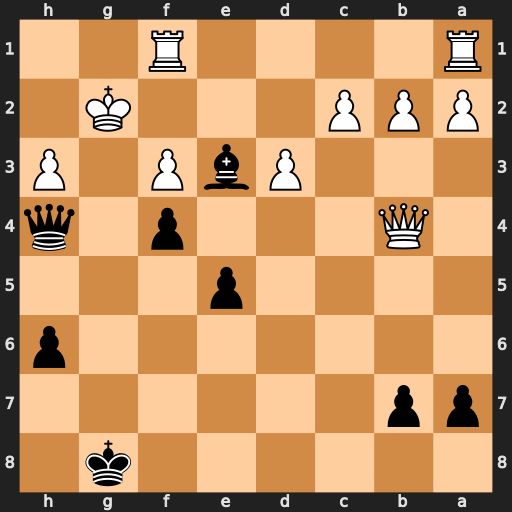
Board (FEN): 6k1/pp6/7p/4p3/1Q3p1q/3PbP1P/PPP3K1/R4R2
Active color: b
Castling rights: -
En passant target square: -
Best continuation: Qg3+ Kh1 Qxh3#